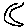
Label: moon